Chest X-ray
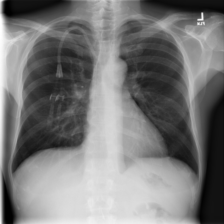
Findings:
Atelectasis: negative
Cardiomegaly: negative
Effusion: negative
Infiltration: negative
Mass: negative
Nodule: negative
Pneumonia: negative
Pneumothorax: negative
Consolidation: negative
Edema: negative
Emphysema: negative
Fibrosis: negative
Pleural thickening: negative
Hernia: negative